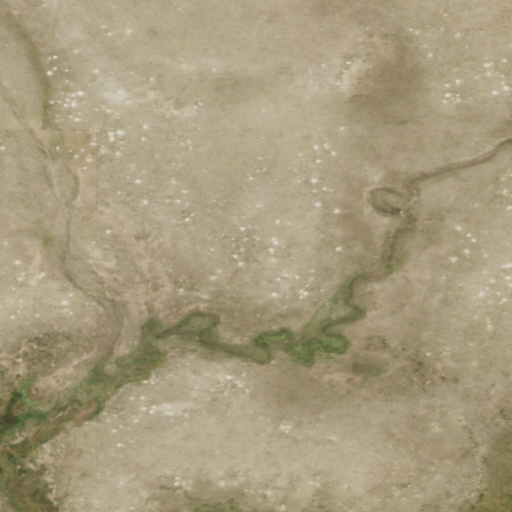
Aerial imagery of valley in Wyoming named Wallace Draw containing shrub, grassland, and herbaceous wetlands